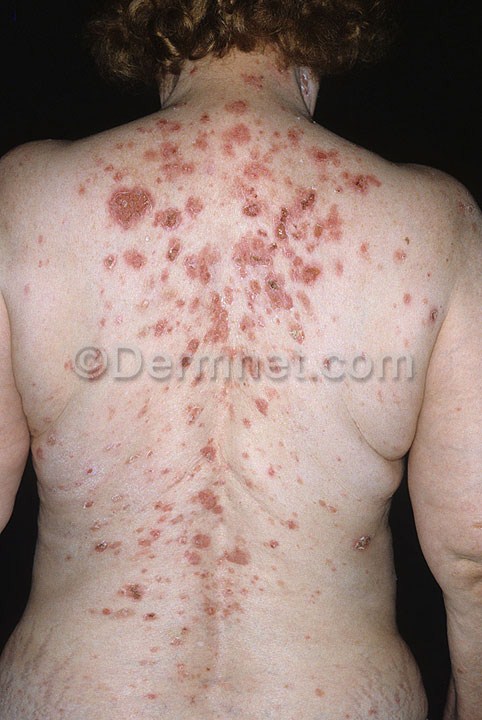
Disease: Bullous Disease Photos